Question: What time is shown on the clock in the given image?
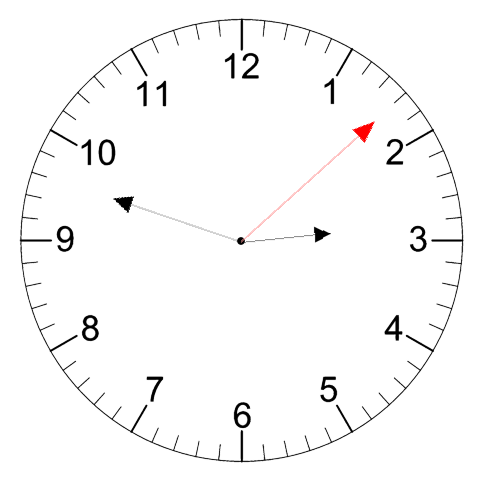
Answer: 02:48:08